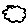
Label: cloud